Question: I have a problem styling my form. Everything works fine except the checkboxes. They look very strange. Have a look at the small rectangle, this is how it looks like when I place a checkbox in my html:
'''
<input id="check" type="checkbox" name="test" value="test"/>
'''

The strange thing is, if I remove my css it does not change. Is there a basic css configuration for a checkbox to make it look like a standart checkbox? I tried things like
'''
#check{background: white !important}
'''
but it does not work.
Any other advice?
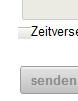
Answer: Is that the default styling from the browser or you have something like
'''
* { margin: 0; padding: 0 }
'''
in your CSS code? If so... than that's what's causing the default behavior to be removed and is very hard to put back.